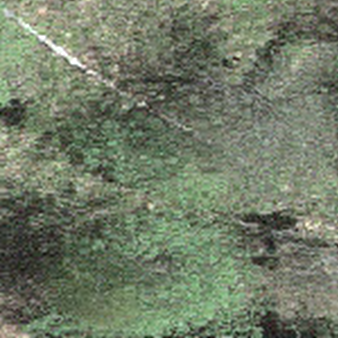
Label: other